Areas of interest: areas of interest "Longshun Driving School Headquarters"
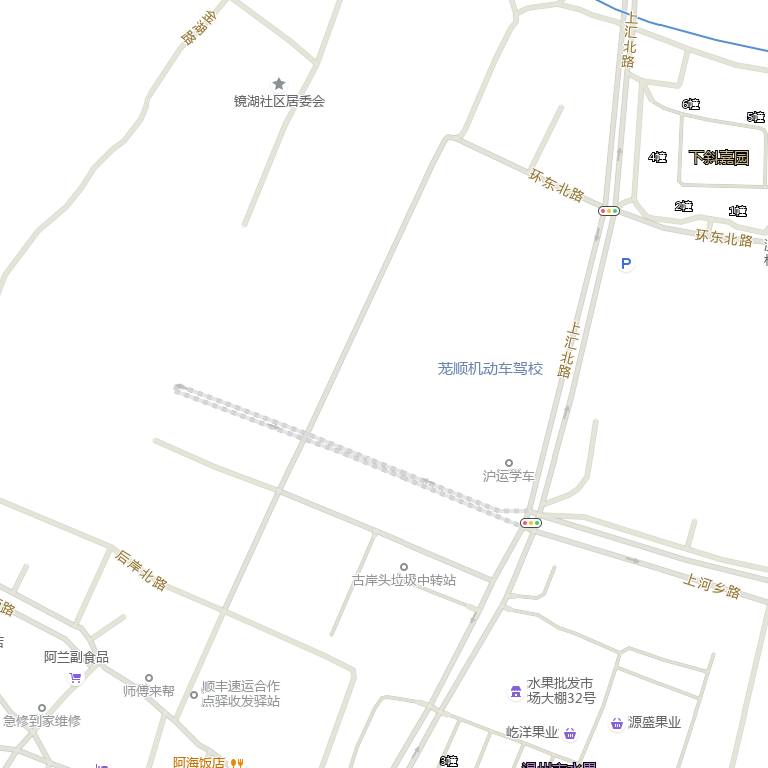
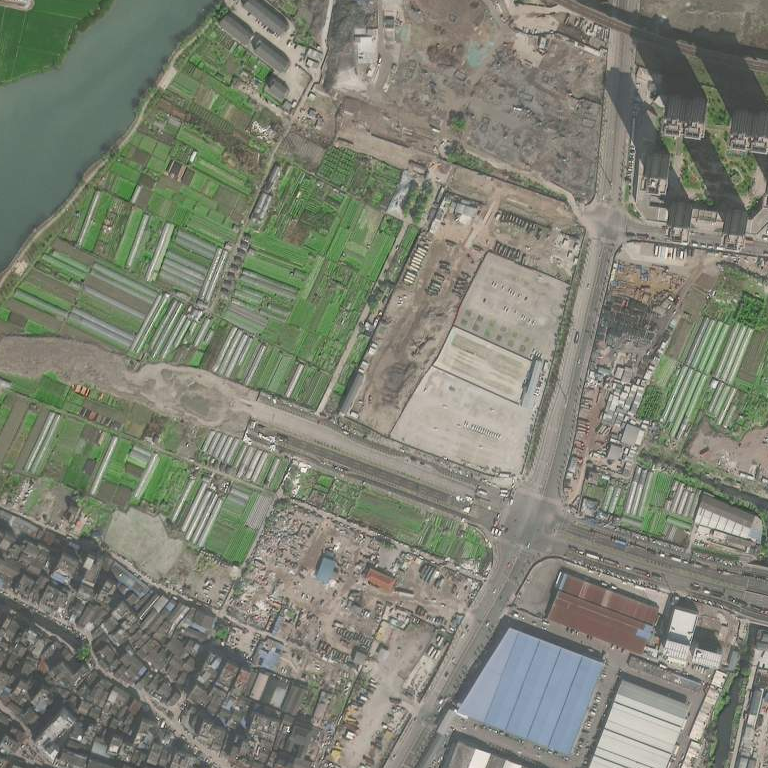